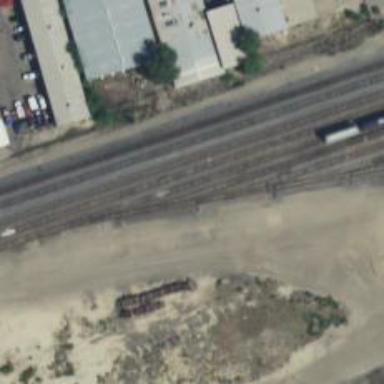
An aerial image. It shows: Railway yard.